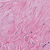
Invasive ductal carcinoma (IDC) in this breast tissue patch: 1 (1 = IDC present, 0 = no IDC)